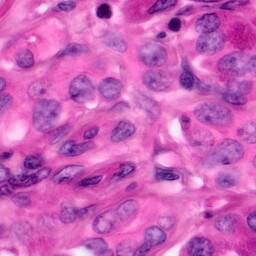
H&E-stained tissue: Pancreatic